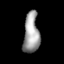
Tissue: lung
Cell type: Smooth muscle cells
Senescence score: 0.6181
Nuclear area (px): 621
Mean DAPI intensity: 159.298